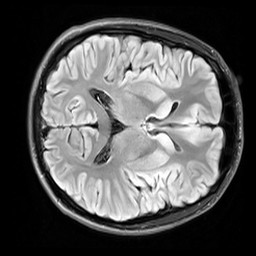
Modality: FLAIR
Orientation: axial
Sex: male
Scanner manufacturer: siemens
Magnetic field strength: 3 T
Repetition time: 10 s
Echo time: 0.09 s